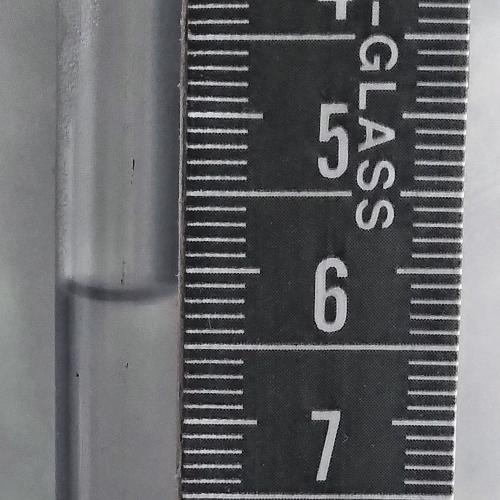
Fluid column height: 6.2 cm